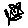
Label: flower